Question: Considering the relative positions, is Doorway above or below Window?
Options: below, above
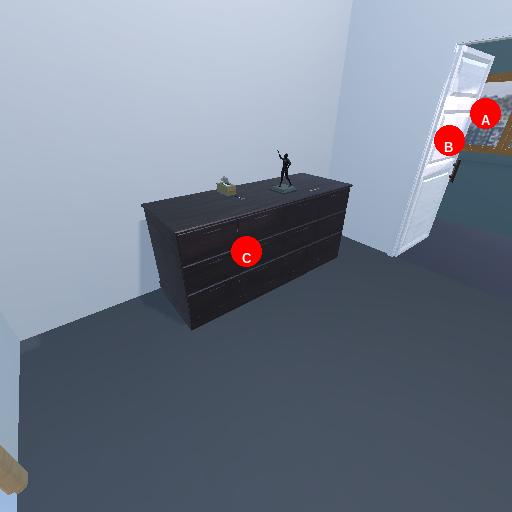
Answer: below